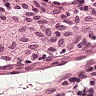
Metastatic tissue present: no